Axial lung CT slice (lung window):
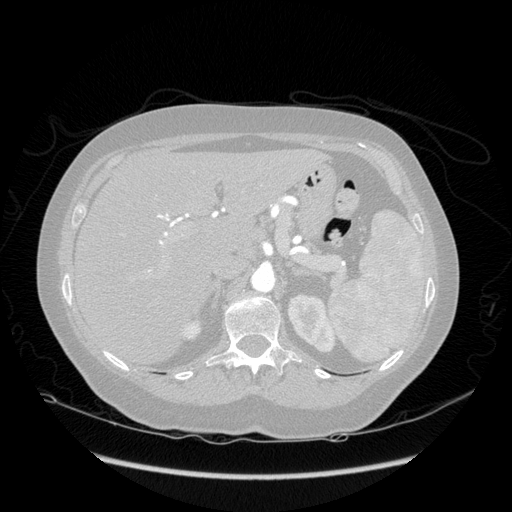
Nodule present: no